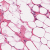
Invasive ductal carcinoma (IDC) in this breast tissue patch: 0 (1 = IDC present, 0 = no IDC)